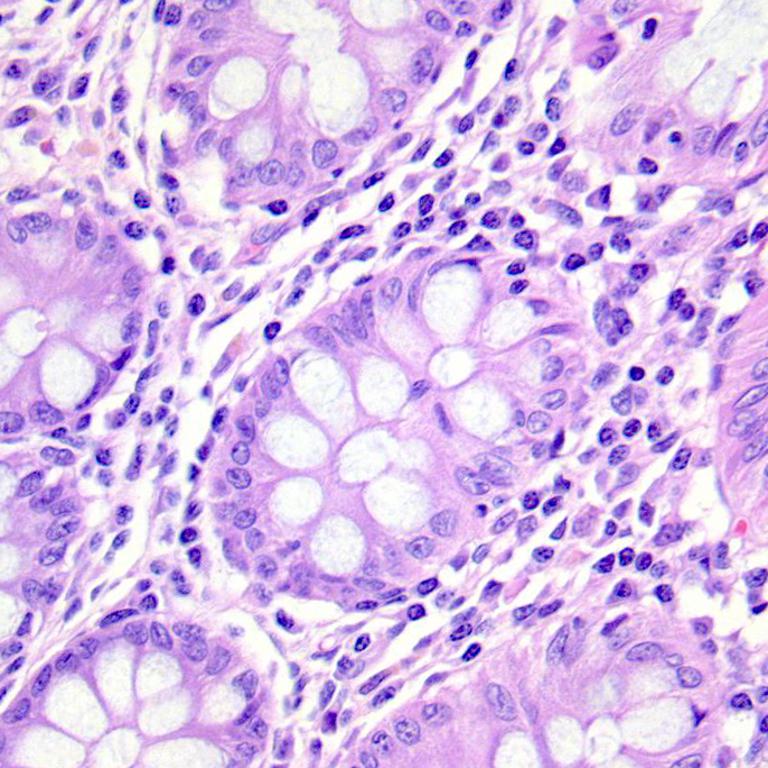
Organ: colon
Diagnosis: benign